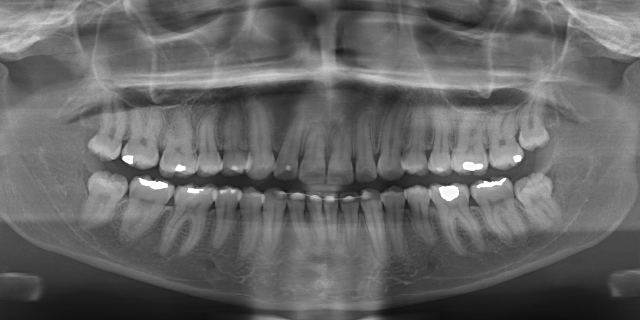
adult